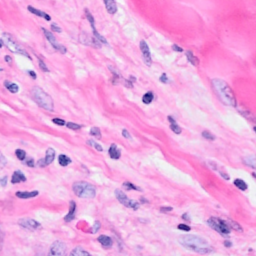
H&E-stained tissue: Breast